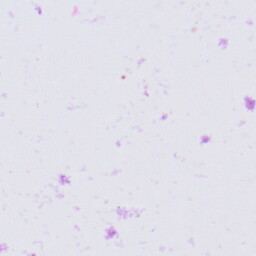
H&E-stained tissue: Prostate